Field crop: maize
Growth stage: 2
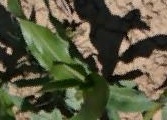
Species: maize